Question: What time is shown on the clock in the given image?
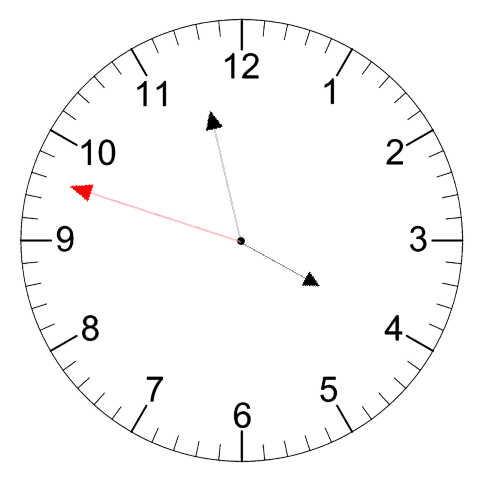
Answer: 03:57:48